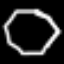
Label: octagon